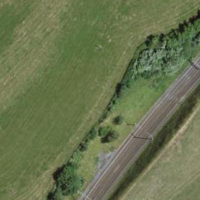
EUNIS habitat code: 52
Species observed at this site:
Prunus spinosa